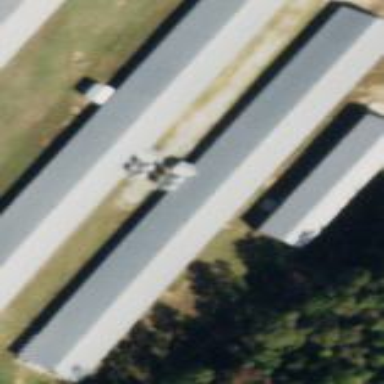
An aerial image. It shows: Poultry house.